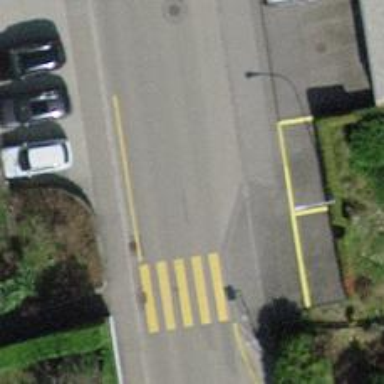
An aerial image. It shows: Bus stop with designated stop position for public transport.